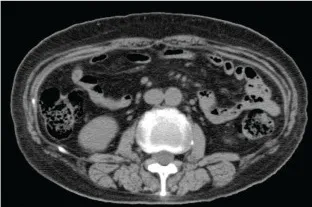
Diagnostic imaging. (A) Computed tomography (CT) scan before contrast enhancement.
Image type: radiology (ct)